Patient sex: M
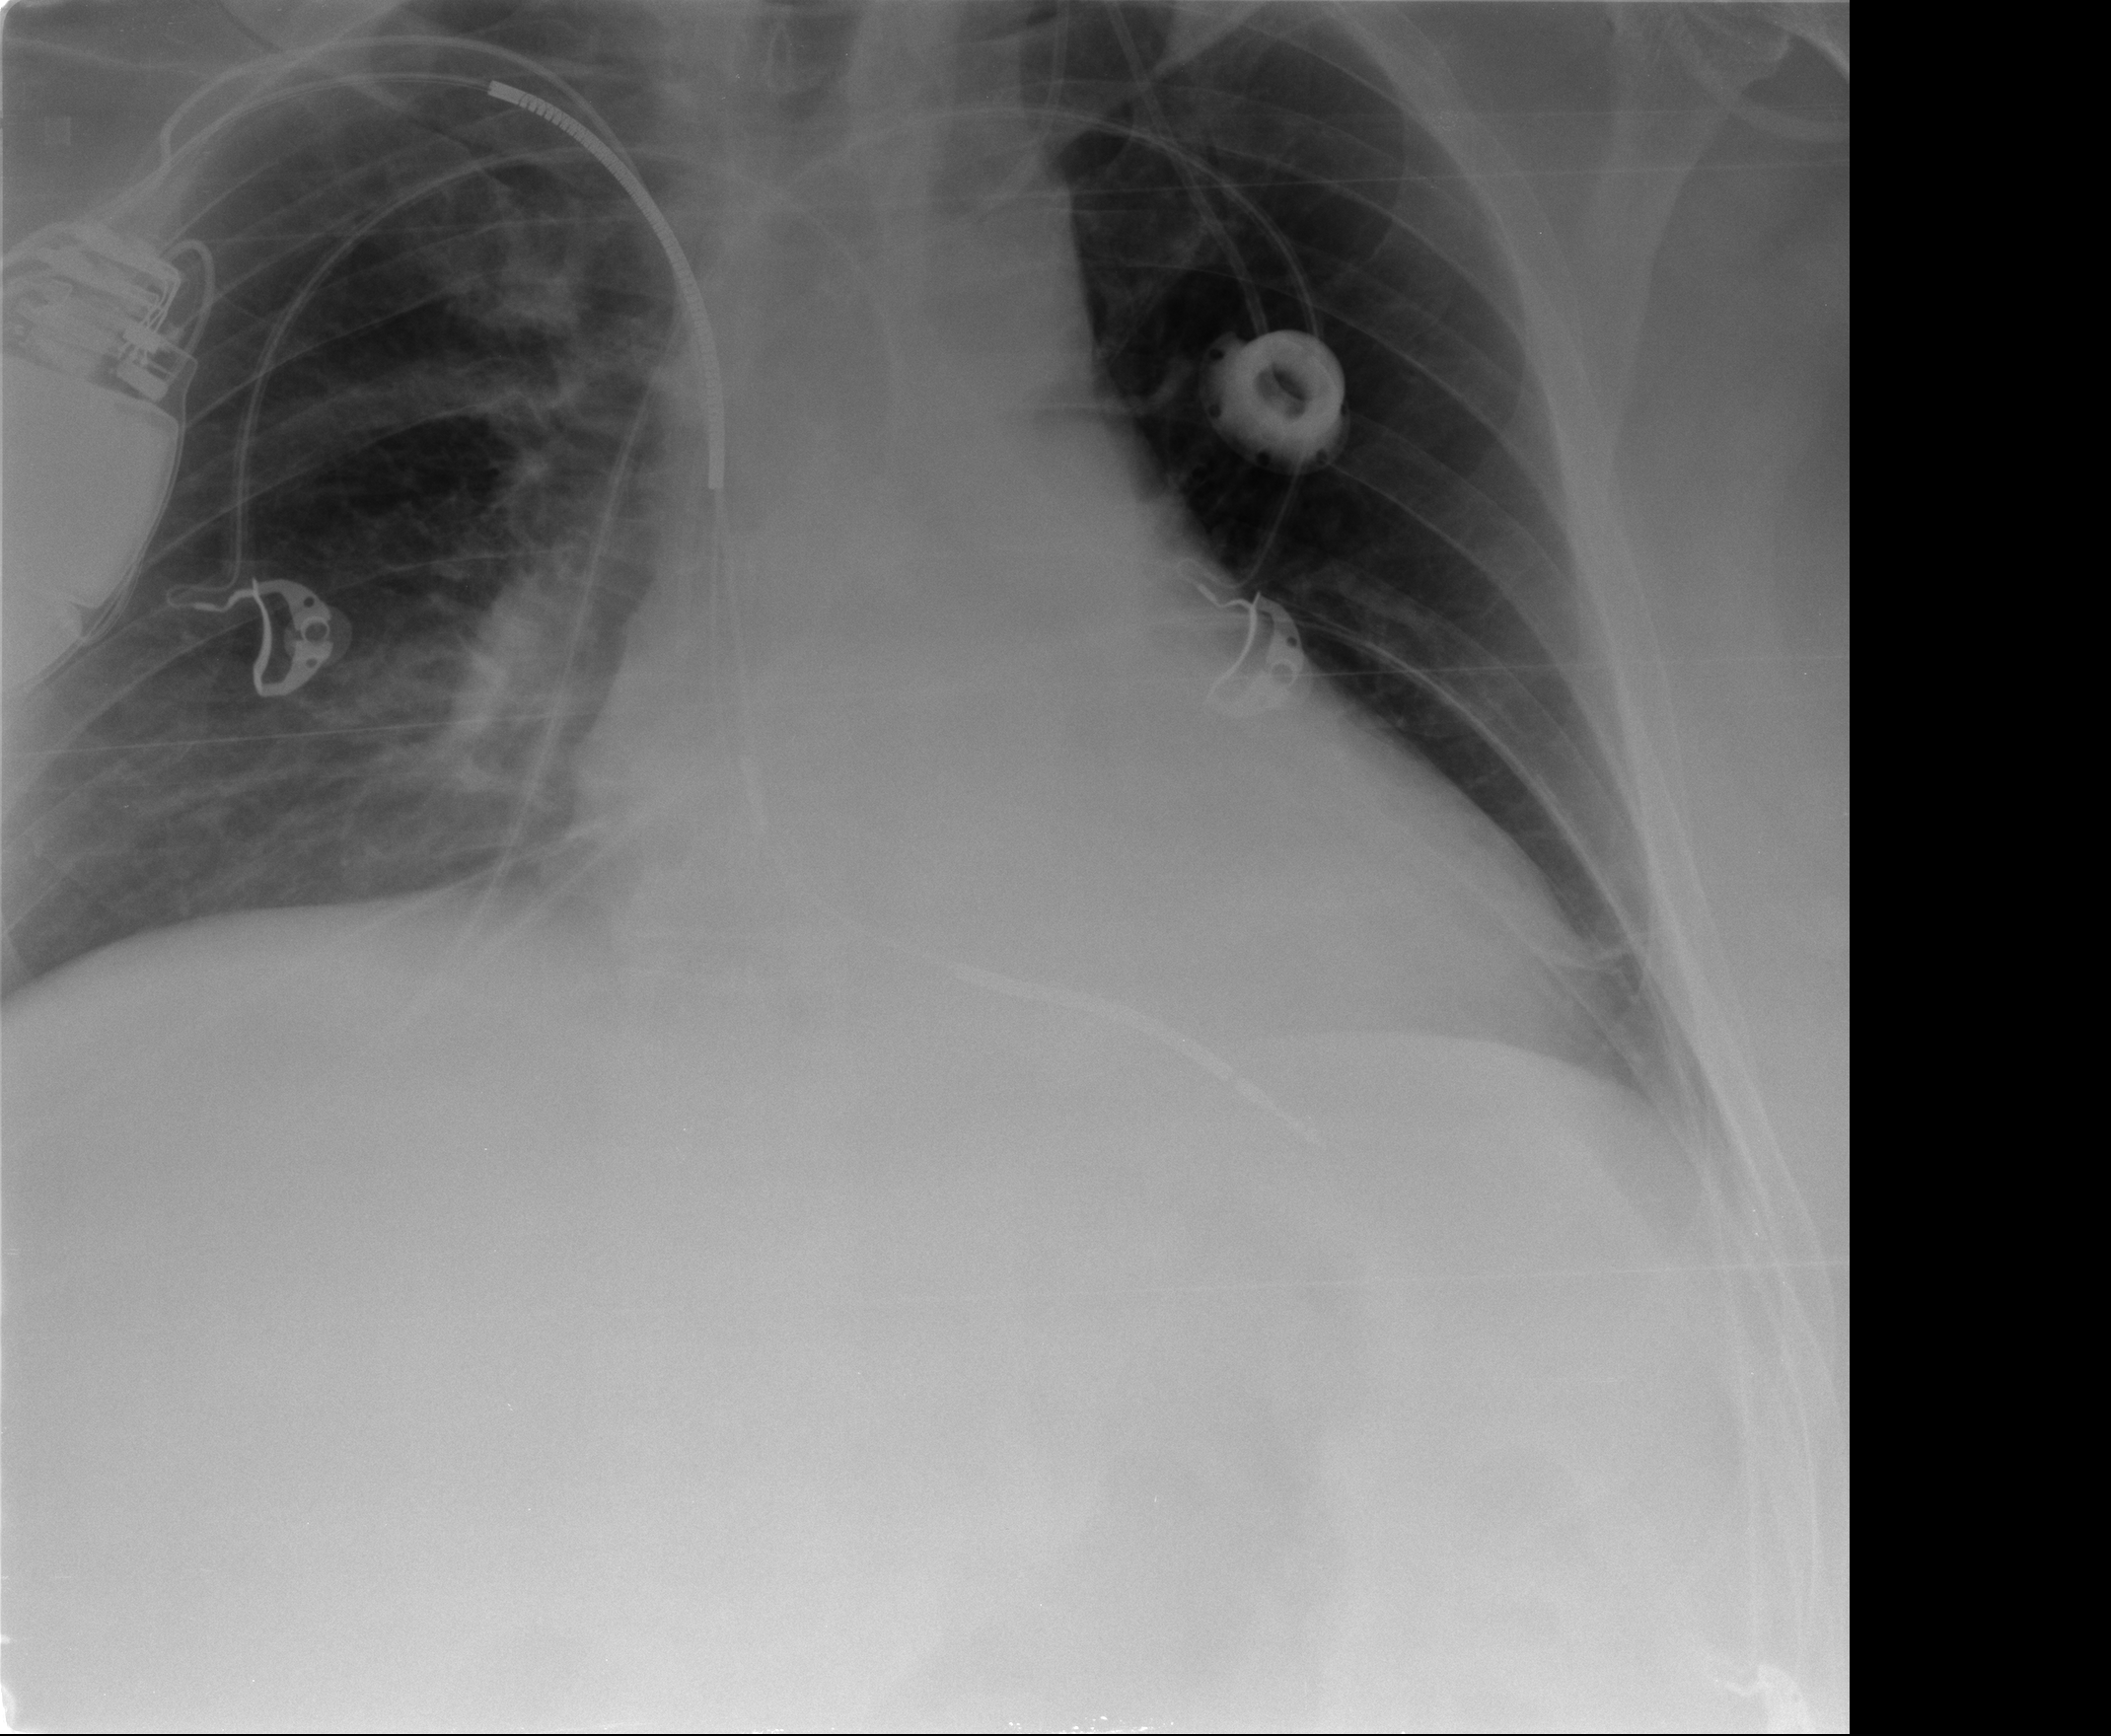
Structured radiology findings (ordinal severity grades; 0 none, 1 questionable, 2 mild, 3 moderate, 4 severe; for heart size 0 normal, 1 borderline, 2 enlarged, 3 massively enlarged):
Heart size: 2
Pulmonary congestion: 0
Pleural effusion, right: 0
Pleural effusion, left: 0
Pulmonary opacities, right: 1
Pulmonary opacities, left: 0
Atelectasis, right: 2
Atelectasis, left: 0